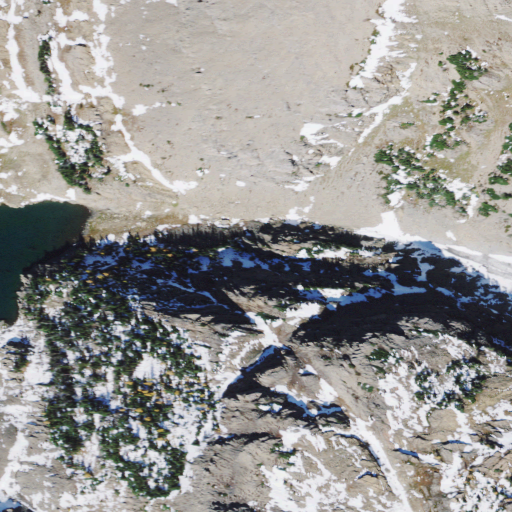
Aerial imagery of gap in Montana named Lone Tree Pass containing barren land, evergreen forest, snow, and shrub